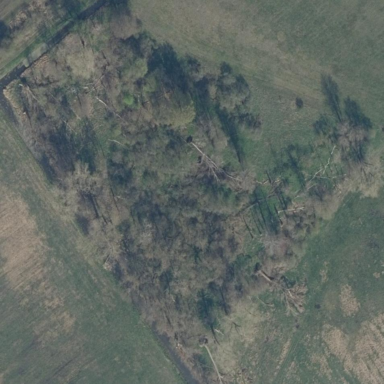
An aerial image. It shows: Beautiful woodland area.